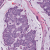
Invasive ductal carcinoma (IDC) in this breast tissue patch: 1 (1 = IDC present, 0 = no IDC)